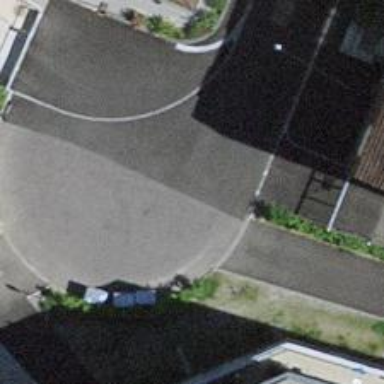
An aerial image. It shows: Residential road with asphalt surface. Both sides have sidewalks.